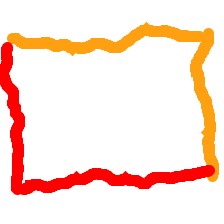
Shape: rectangle